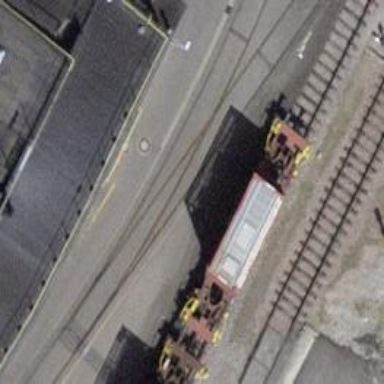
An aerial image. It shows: Railway switch.